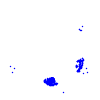
Particle: electron